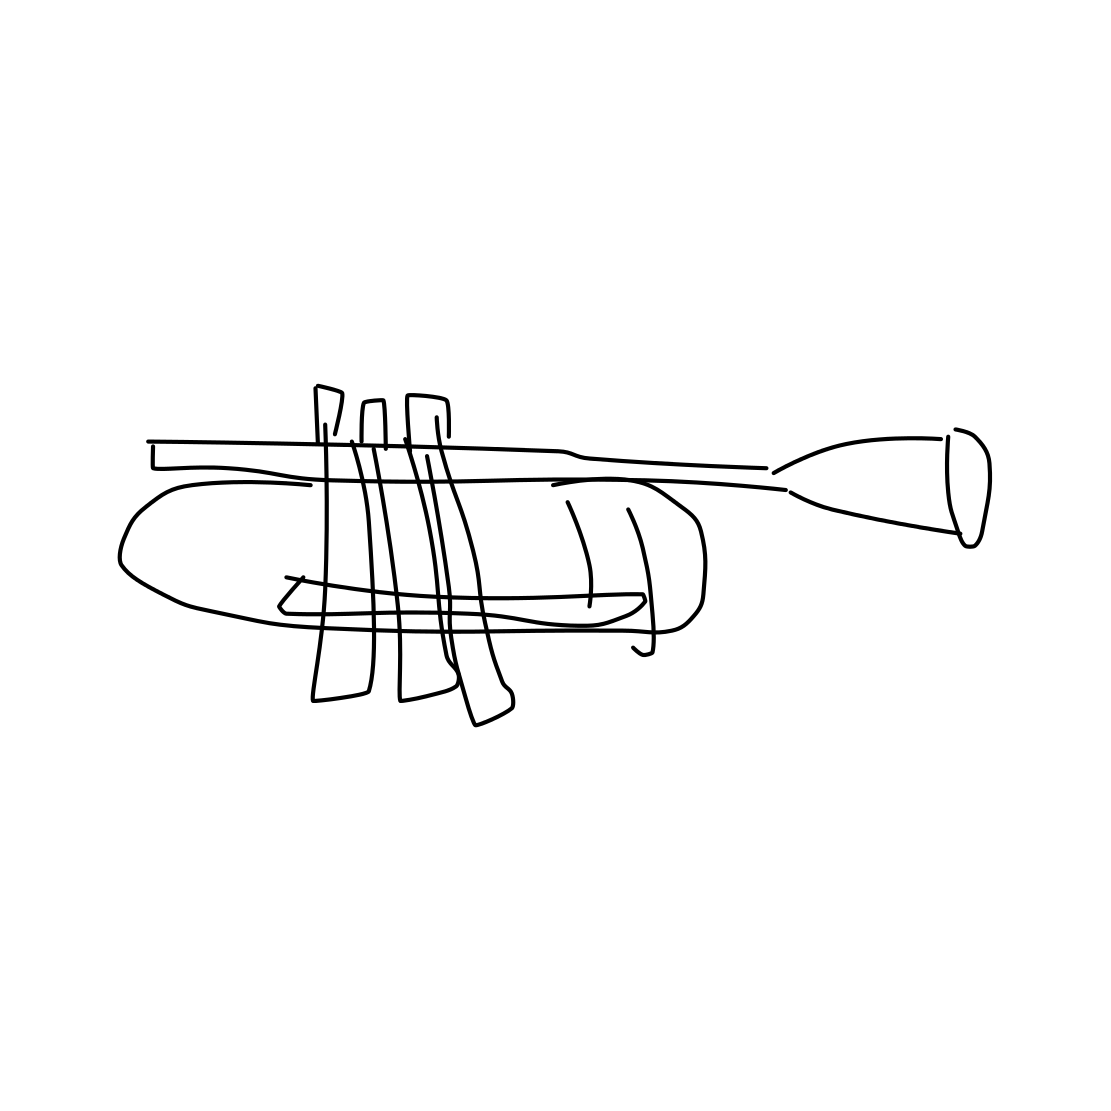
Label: trumpet